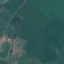
Land use / land cover: Pasture